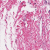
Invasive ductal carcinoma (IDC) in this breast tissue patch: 0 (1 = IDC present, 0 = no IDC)